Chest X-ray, PA view. Patient: 50 years old, sex M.
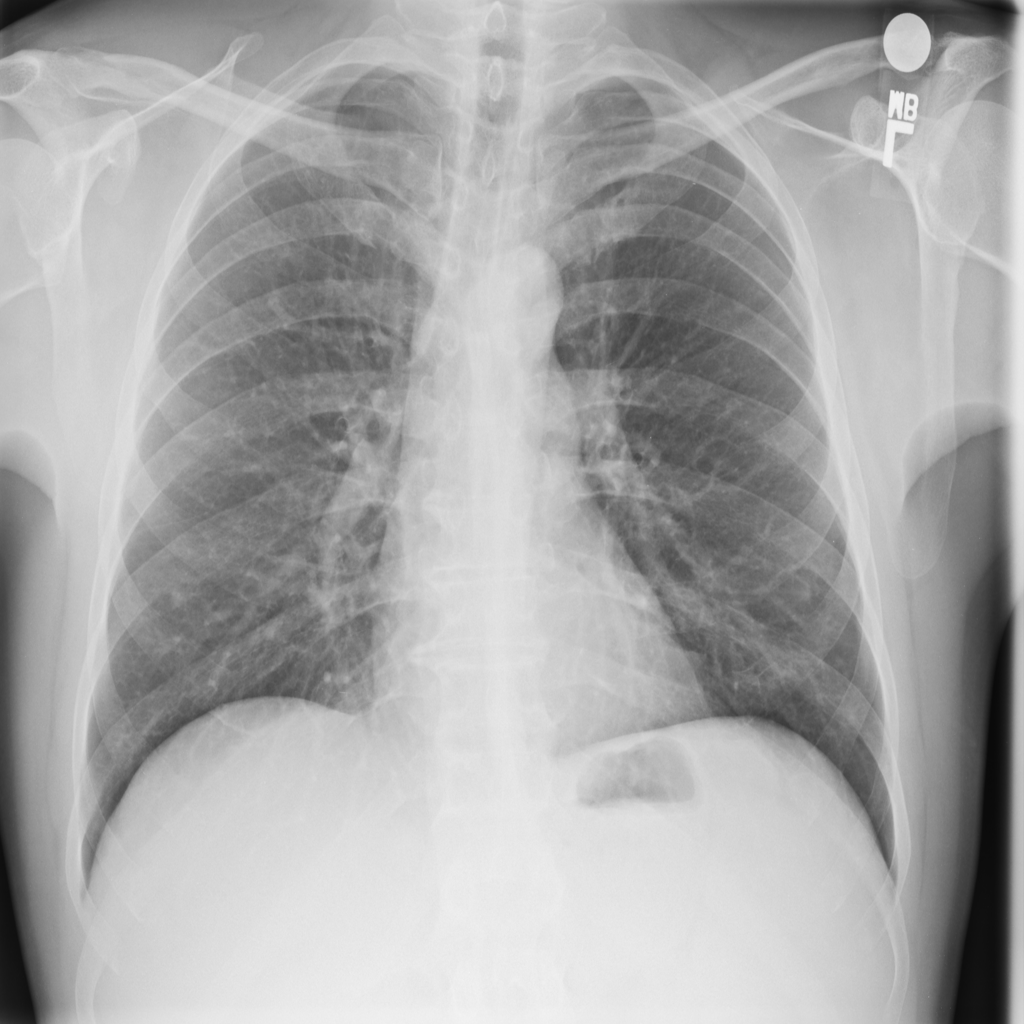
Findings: No Finding